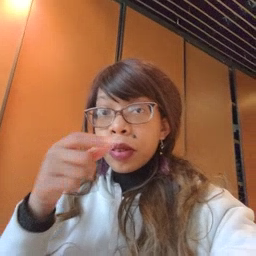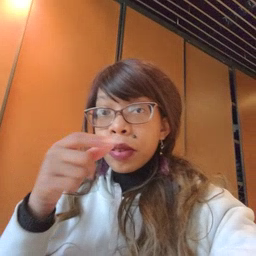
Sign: pen